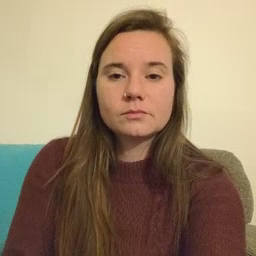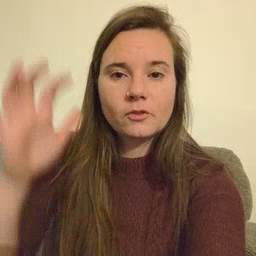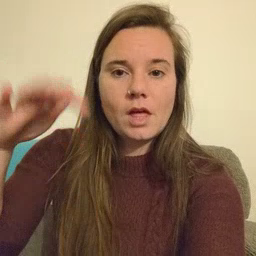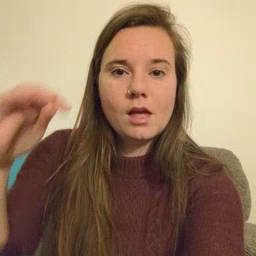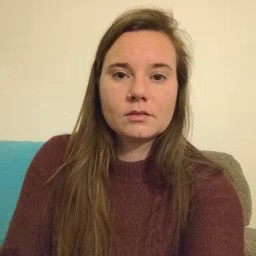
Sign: rain